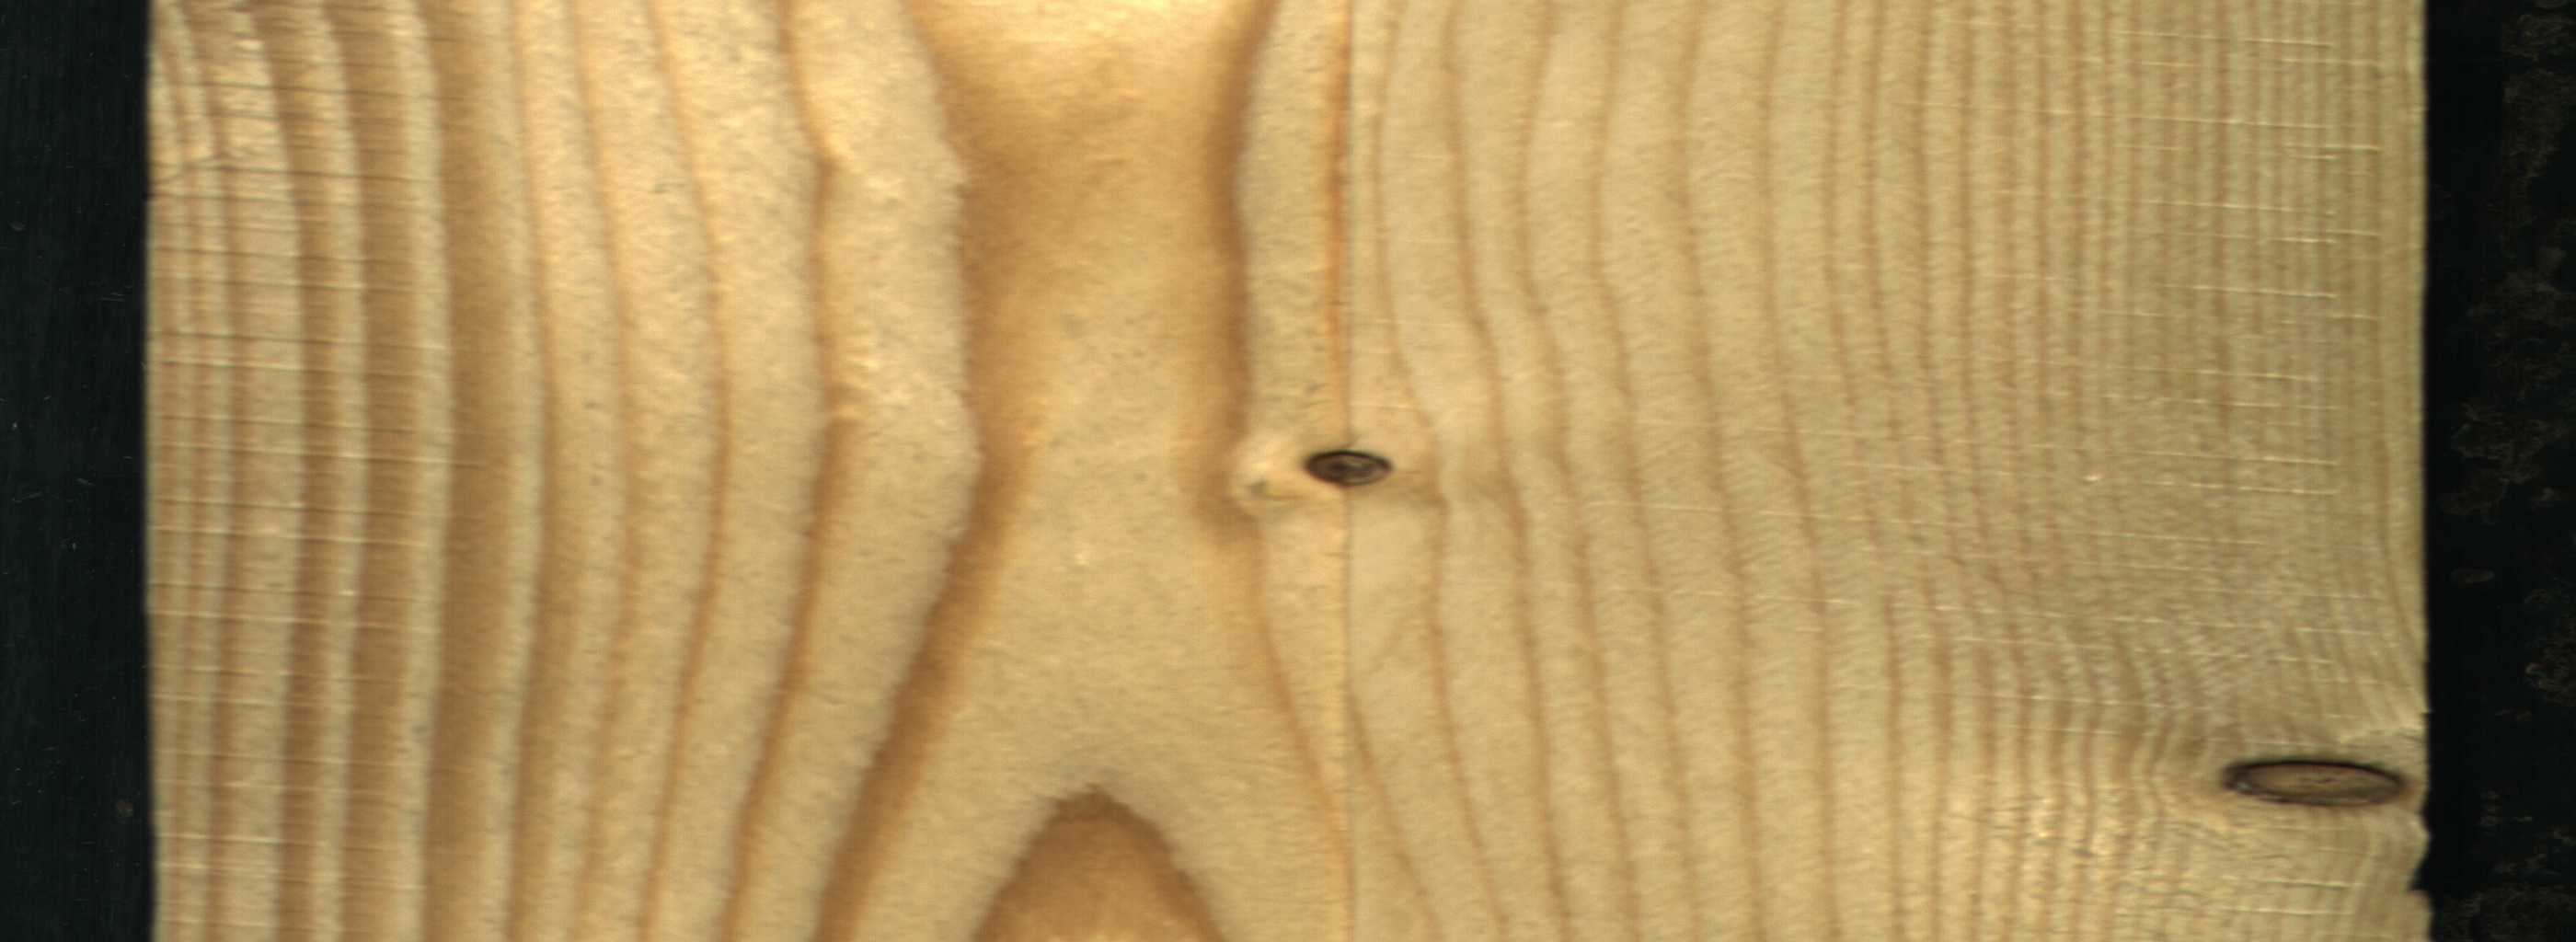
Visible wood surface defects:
Dead_Knot
Dead_Knot